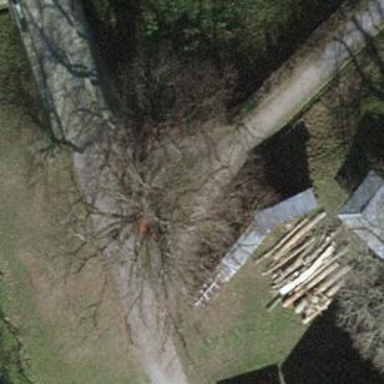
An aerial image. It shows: Bench for seating.